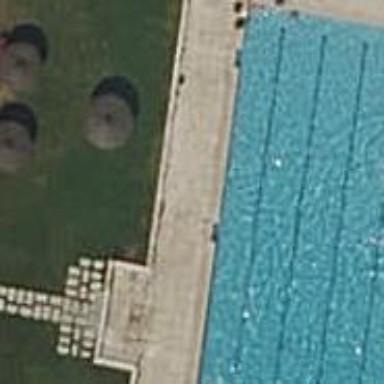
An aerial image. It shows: Swimming pool located in leisure land.